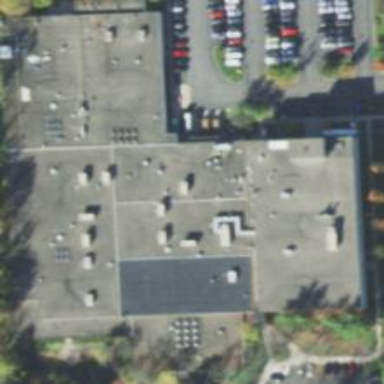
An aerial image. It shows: Commercial building.